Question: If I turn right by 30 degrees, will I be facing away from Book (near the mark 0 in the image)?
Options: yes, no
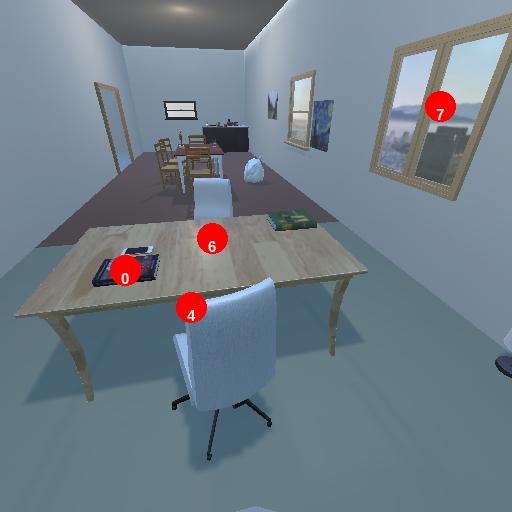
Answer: yes